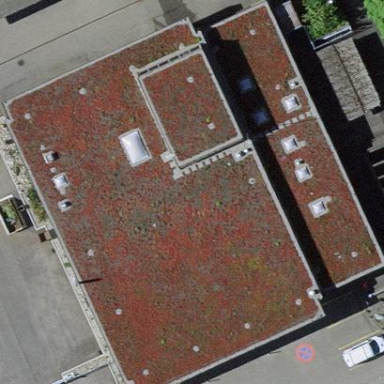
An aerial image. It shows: Fire station building.